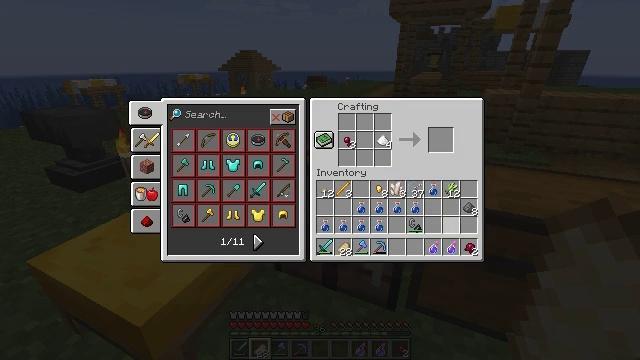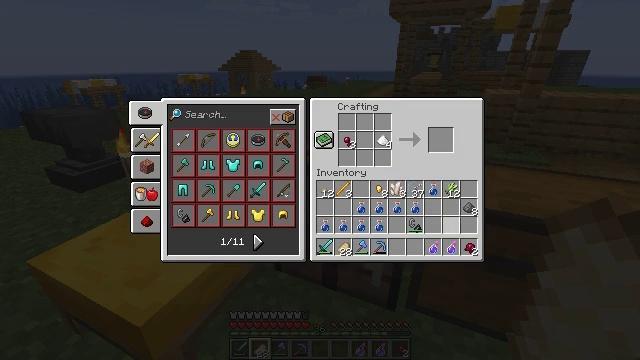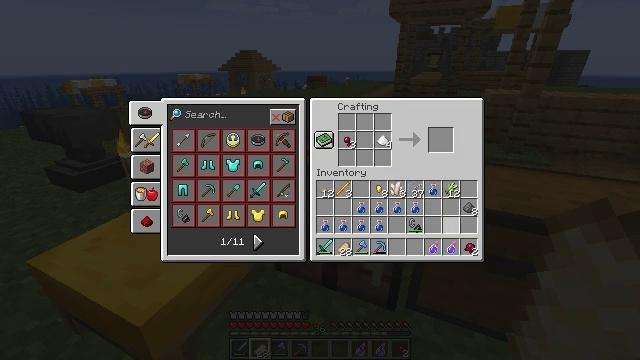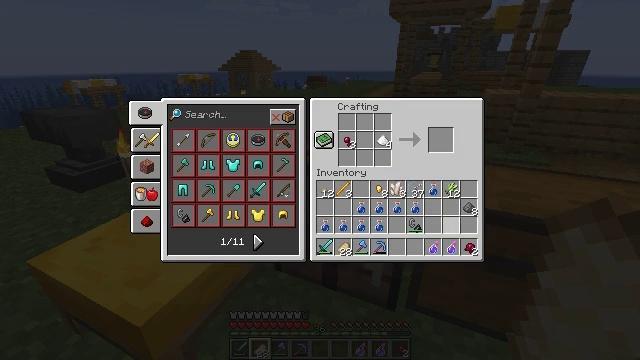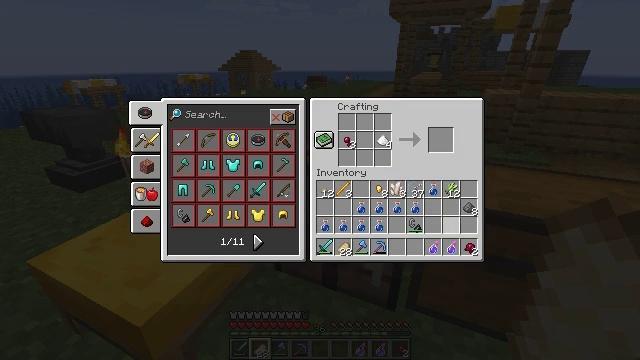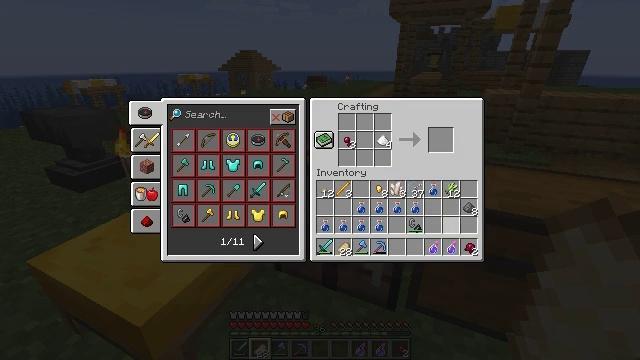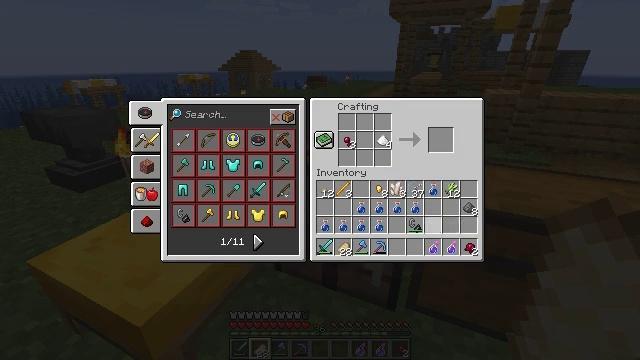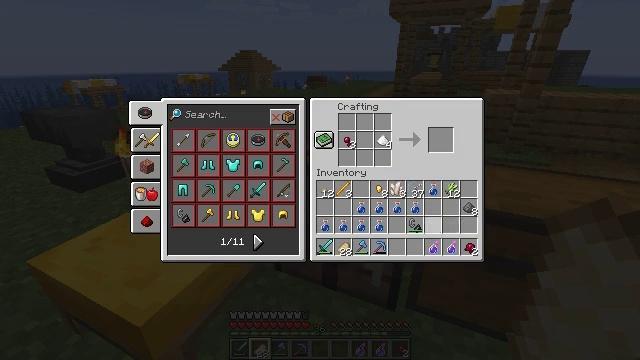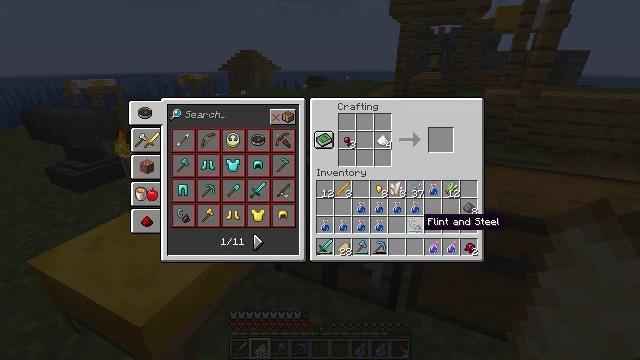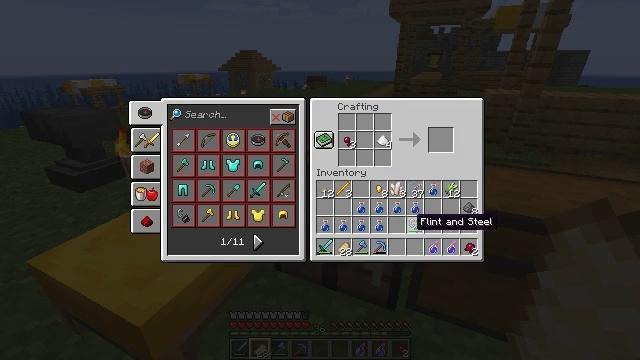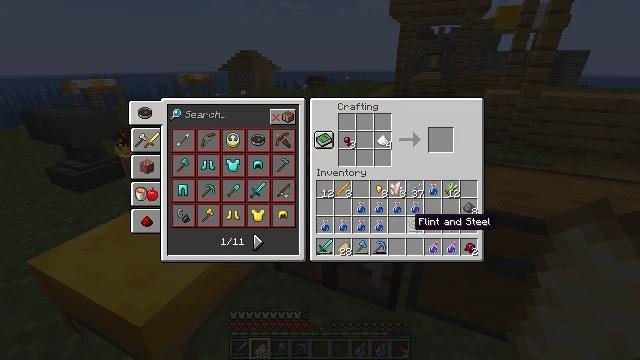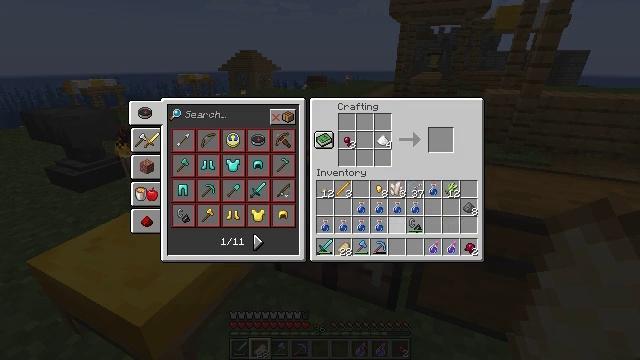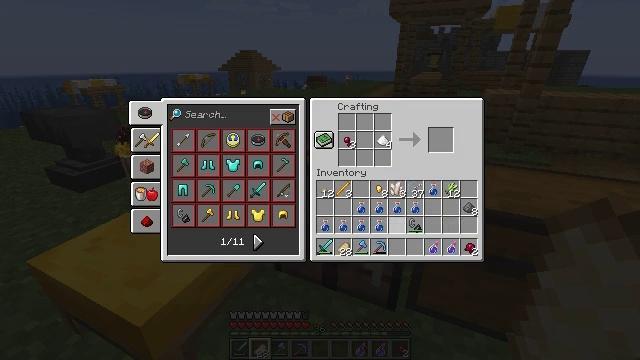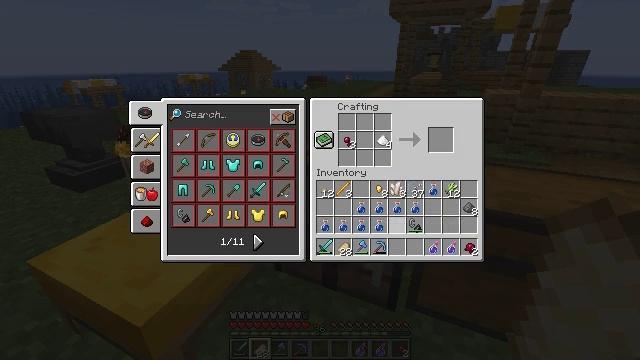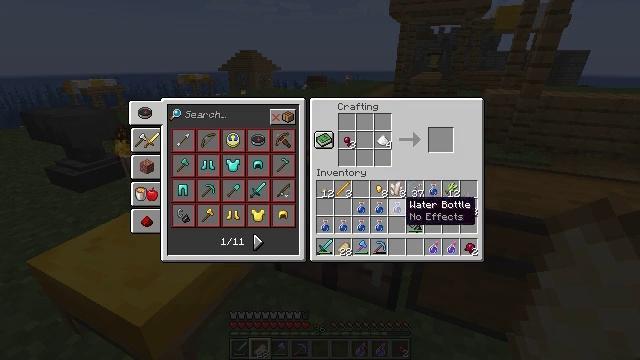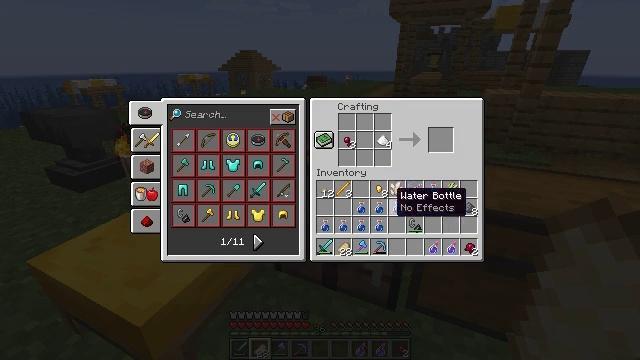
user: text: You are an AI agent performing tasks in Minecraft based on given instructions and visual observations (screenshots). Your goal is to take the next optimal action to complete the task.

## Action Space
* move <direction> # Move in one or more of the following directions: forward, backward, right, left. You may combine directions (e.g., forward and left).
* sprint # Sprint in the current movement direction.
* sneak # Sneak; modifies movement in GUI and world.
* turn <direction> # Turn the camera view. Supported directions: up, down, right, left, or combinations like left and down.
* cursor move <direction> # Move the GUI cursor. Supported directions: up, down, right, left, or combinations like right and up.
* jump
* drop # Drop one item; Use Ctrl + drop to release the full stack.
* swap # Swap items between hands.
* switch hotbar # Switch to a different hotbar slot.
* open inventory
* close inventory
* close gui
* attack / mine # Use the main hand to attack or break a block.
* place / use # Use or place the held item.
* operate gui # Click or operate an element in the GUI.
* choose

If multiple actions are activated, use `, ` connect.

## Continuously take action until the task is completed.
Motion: motion action
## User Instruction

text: Interact with the crafting table to create a fermented spider eye.
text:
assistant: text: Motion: no_op
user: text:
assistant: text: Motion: no_op
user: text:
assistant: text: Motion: no_op
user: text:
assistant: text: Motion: no_op
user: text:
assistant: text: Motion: no_op
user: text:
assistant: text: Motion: cursor move left
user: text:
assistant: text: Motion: cursor move left
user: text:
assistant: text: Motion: cursor move left
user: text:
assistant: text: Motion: no_op
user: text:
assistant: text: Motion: no_op
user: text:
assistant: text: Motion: no_op
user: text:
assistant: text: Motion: no_op
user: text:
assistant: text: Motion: no_op
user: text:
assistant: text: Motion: cursor move up
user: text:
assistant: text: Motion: cursor move left and up
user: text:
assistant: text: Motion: no_op
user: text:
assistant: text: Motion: cursor move left
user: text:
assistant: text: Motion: no_op
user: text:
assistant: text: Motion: cursor move left
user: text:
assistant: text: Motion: cursor move left
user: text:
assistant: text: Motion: cursor move left
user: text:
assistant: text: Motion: no_op
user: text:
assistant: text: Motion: no_op
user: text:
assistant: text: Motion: no_op
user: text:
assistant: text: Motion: no_op
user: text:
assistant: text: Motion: no_op
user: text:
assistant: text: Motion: operate gui
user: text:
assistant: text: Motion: operate gui
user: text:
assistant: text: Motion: operate gui
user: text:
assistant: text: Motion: cursor move right and up